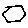
Label: hexagon